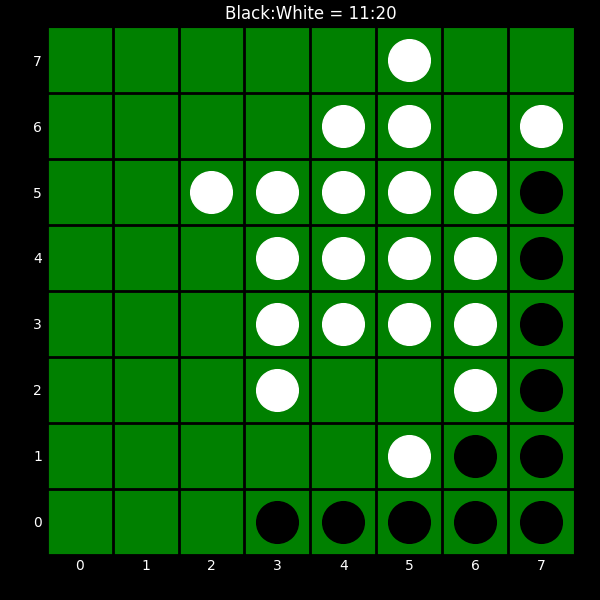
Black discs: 11
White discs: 20